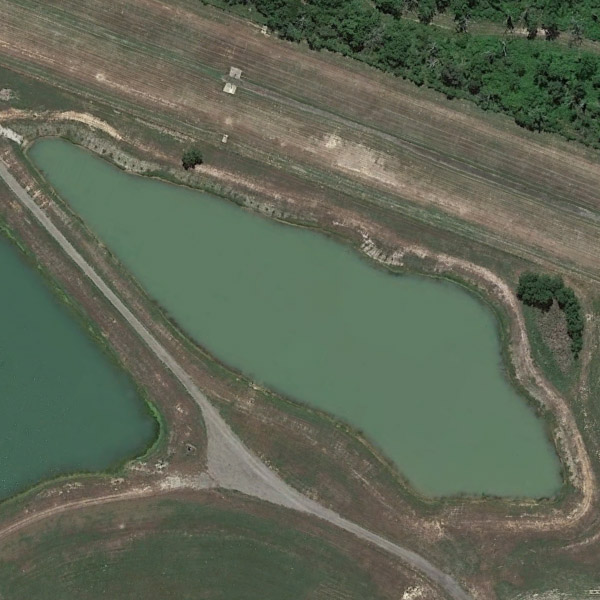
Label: Pond